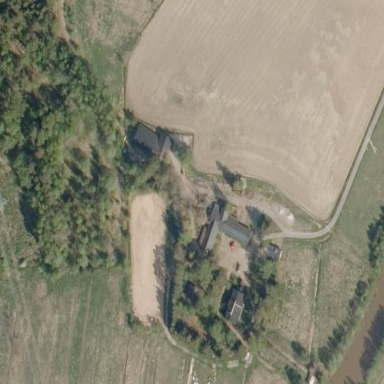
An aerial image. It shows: Farmyard area.